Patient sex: M
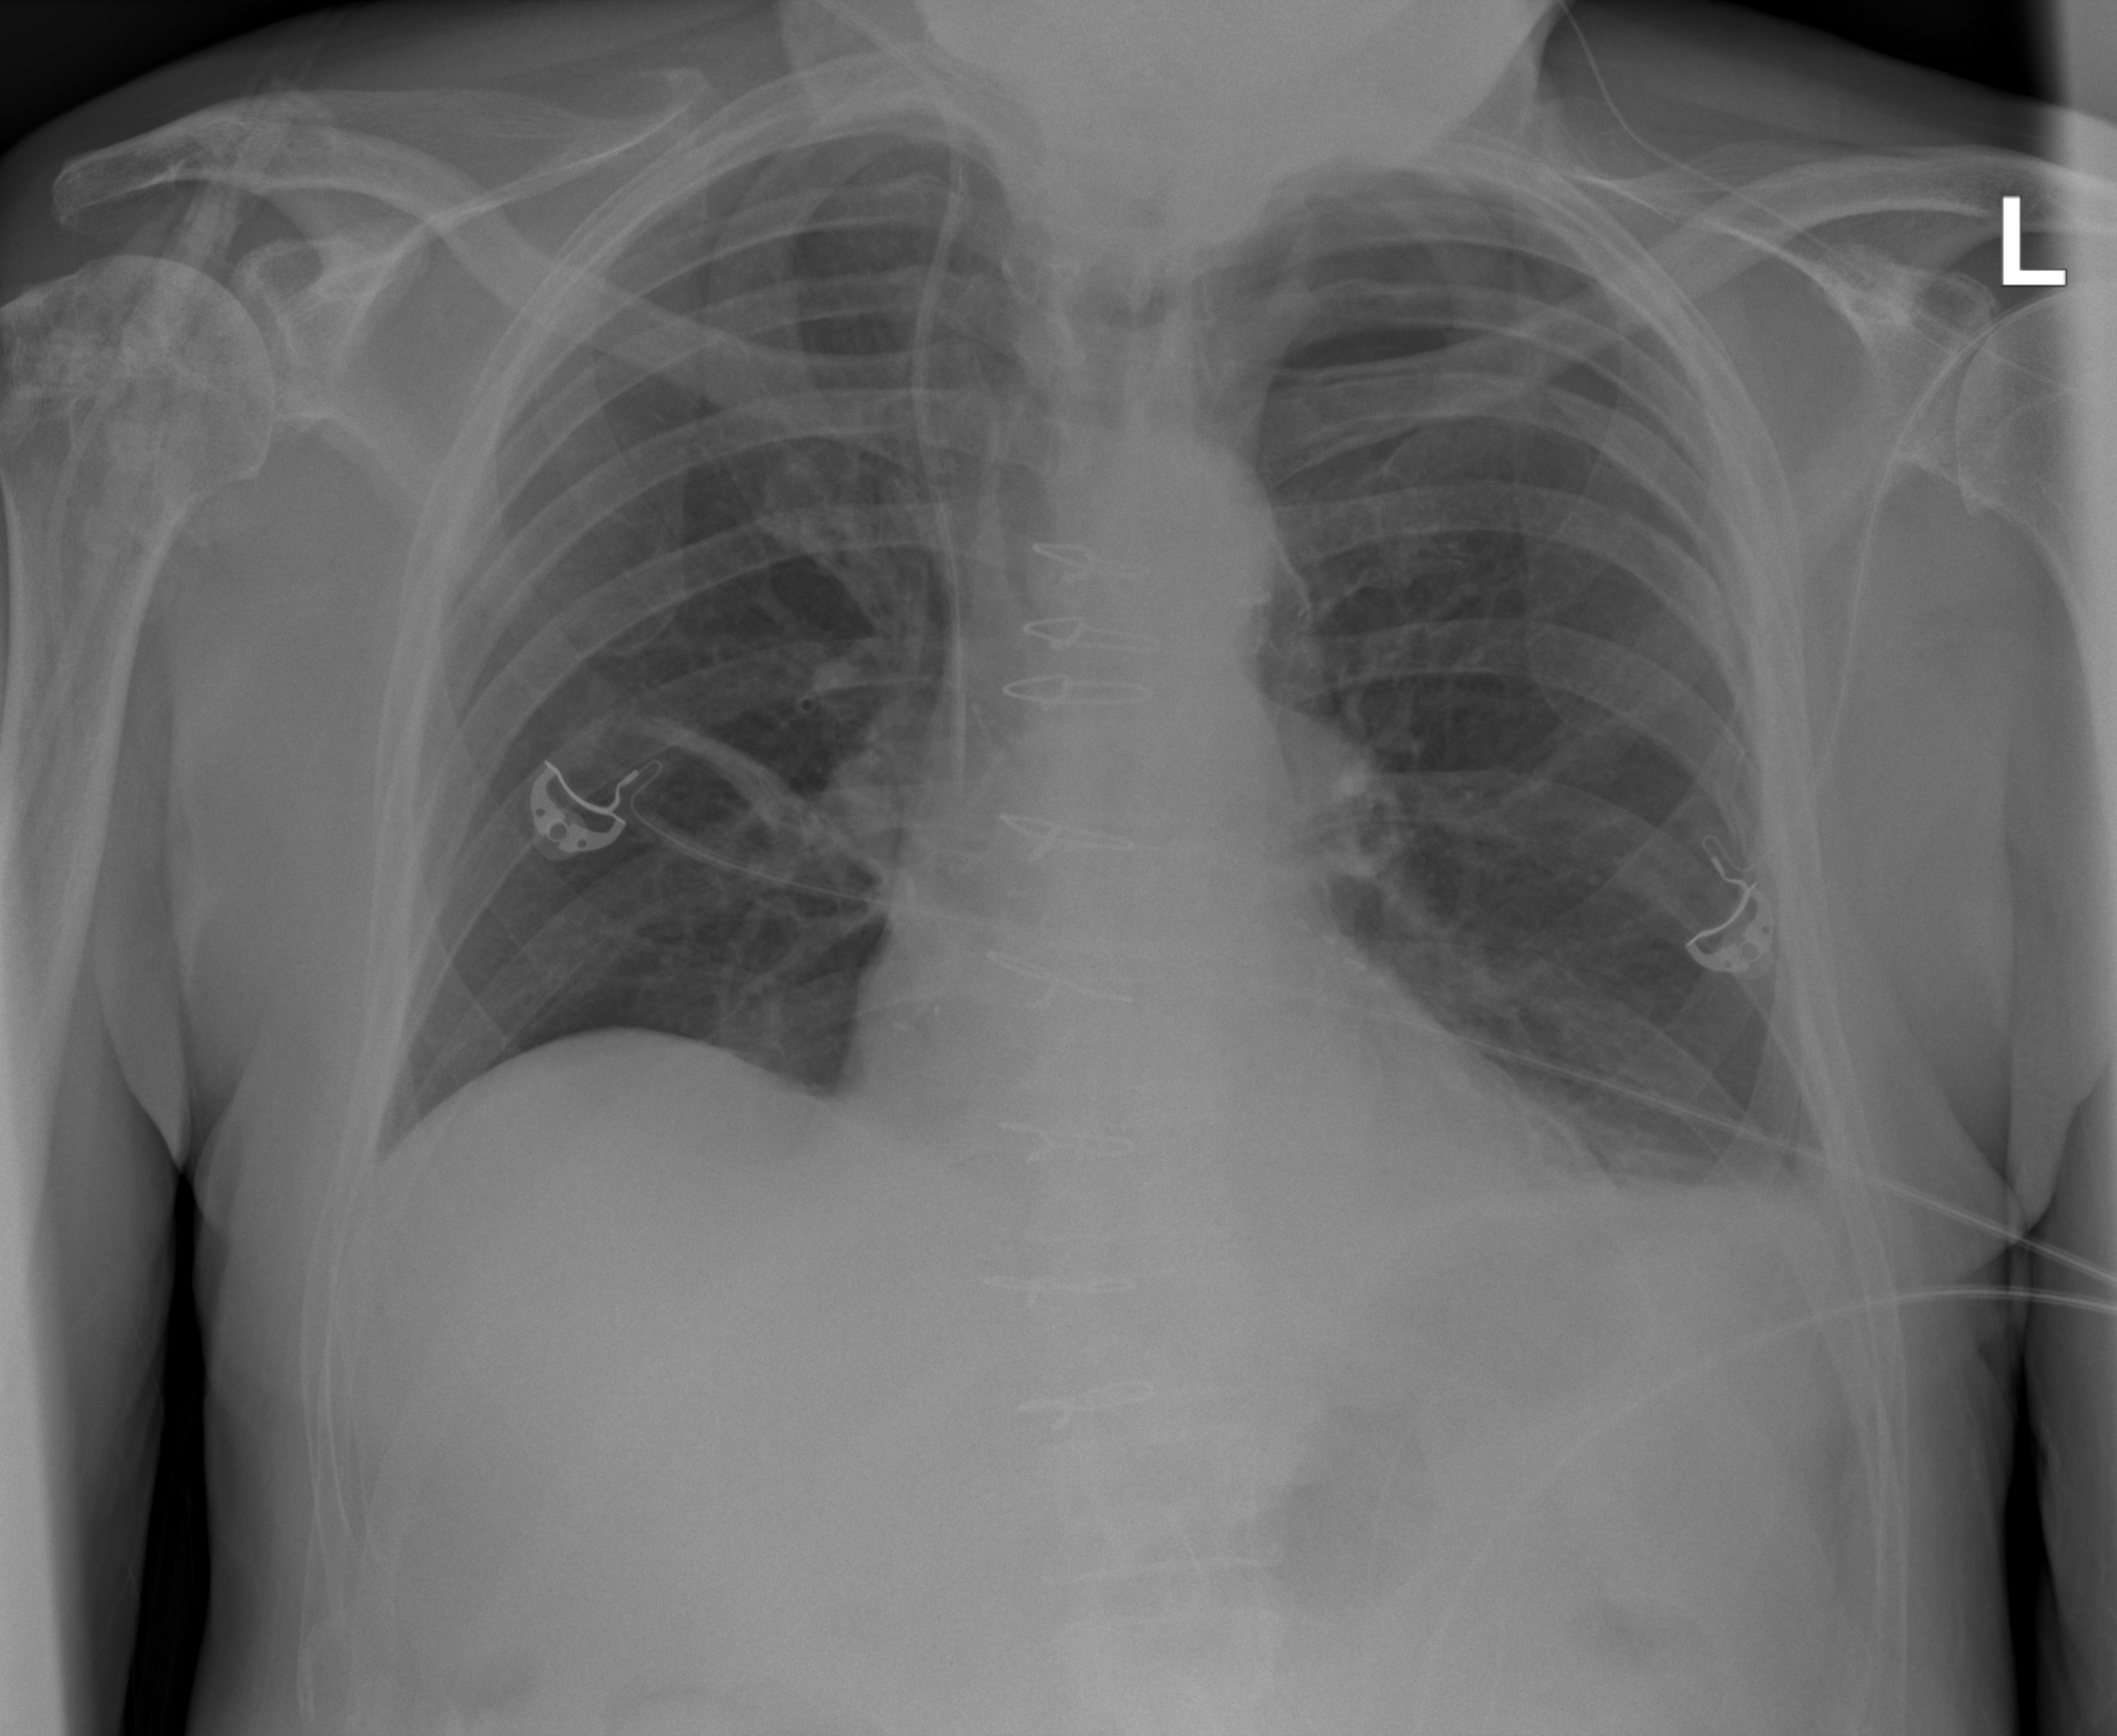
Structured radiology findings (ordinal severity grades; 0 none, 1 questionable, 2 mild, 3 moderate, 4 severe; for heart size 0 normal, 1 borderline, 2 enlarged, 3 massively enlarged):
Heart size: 0
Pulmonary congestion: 0
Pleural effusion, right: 0
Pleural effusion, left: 2
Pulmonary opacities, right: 0
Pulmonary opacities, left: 0
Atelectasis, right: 2
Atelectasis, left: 2